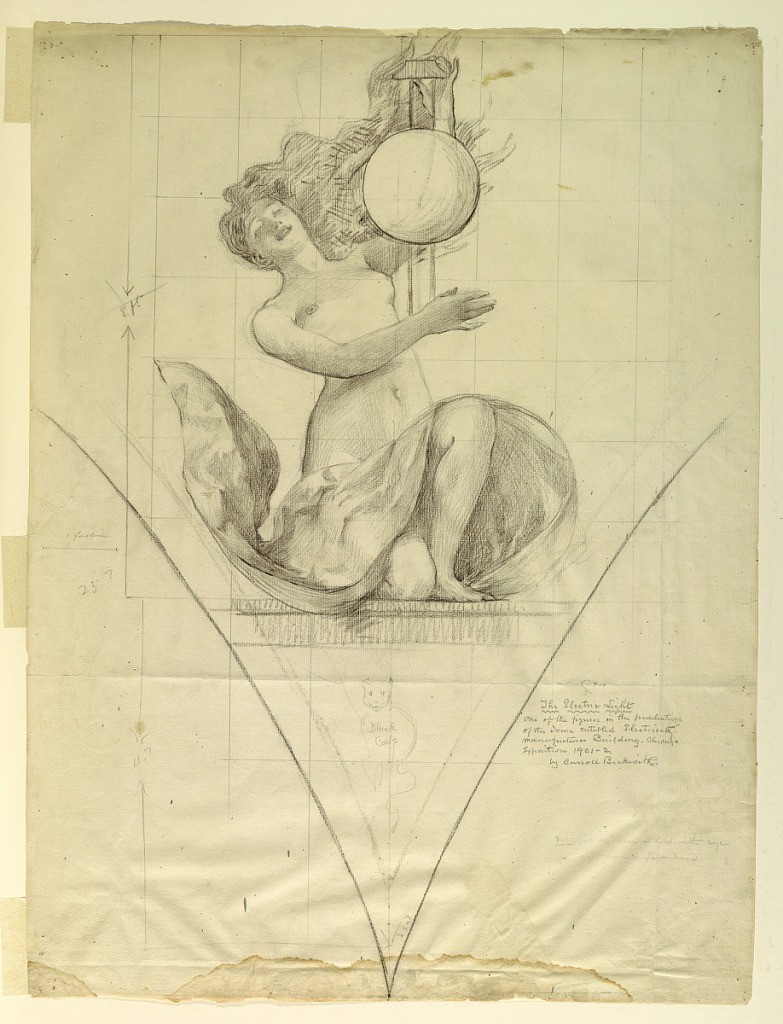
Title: The Electric Light, Study for Manufactures and Liberal Arts Building, World's Columbian Exposition, Chicago, IL
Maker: J. Carroll Beckwith, American, 1852–1917
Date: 1891–92
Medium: Charcoal and graphite on cream wove paper
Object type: Drawing
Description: Woman kneeling on right knee, drapery across thighs; head bent backward; left arm raised to hold framework for sphere, right arm extended across body.  Below, sketch of a cat. Squared for copying.